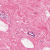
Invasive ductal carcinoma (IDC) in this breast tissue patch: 0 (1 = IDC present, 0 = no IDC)